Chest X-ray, PA view. Patient: 40 years old, sex M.
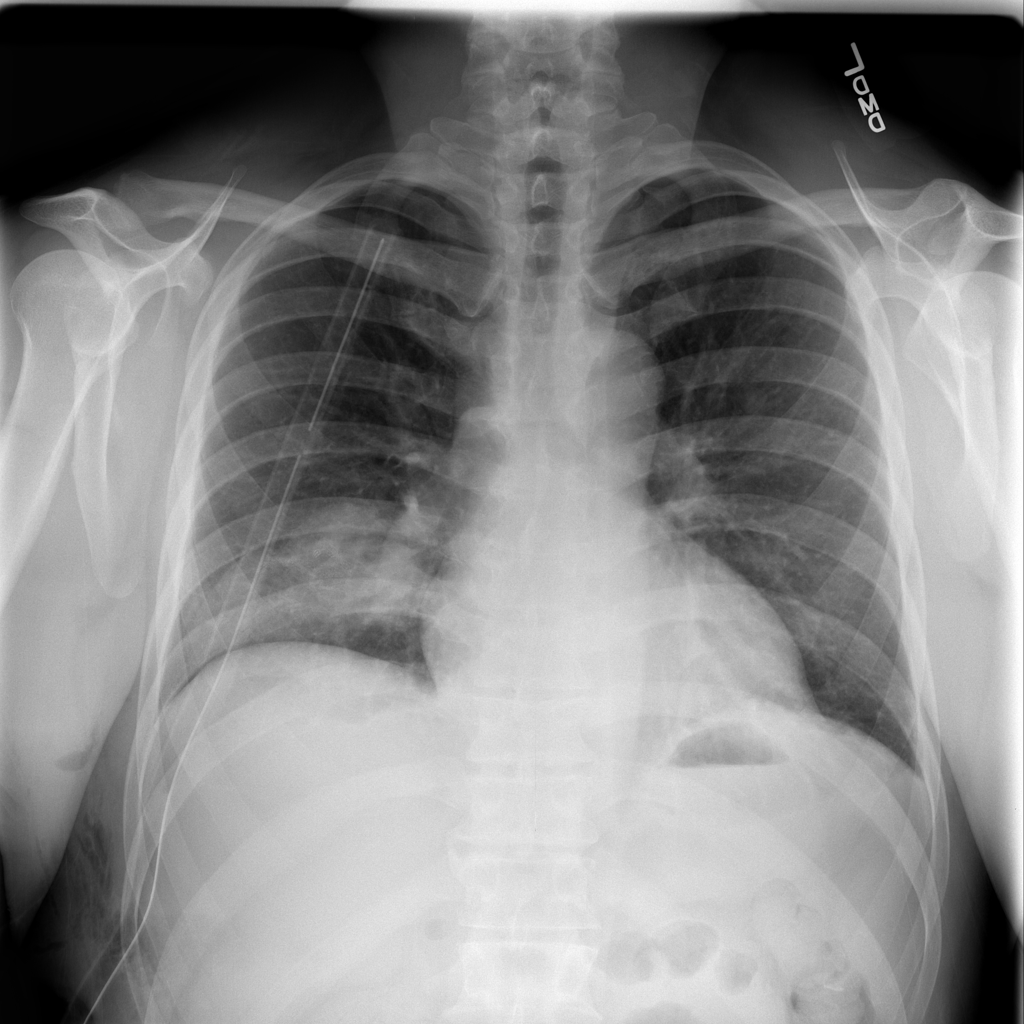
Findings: Consolidation